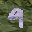
Label: 9